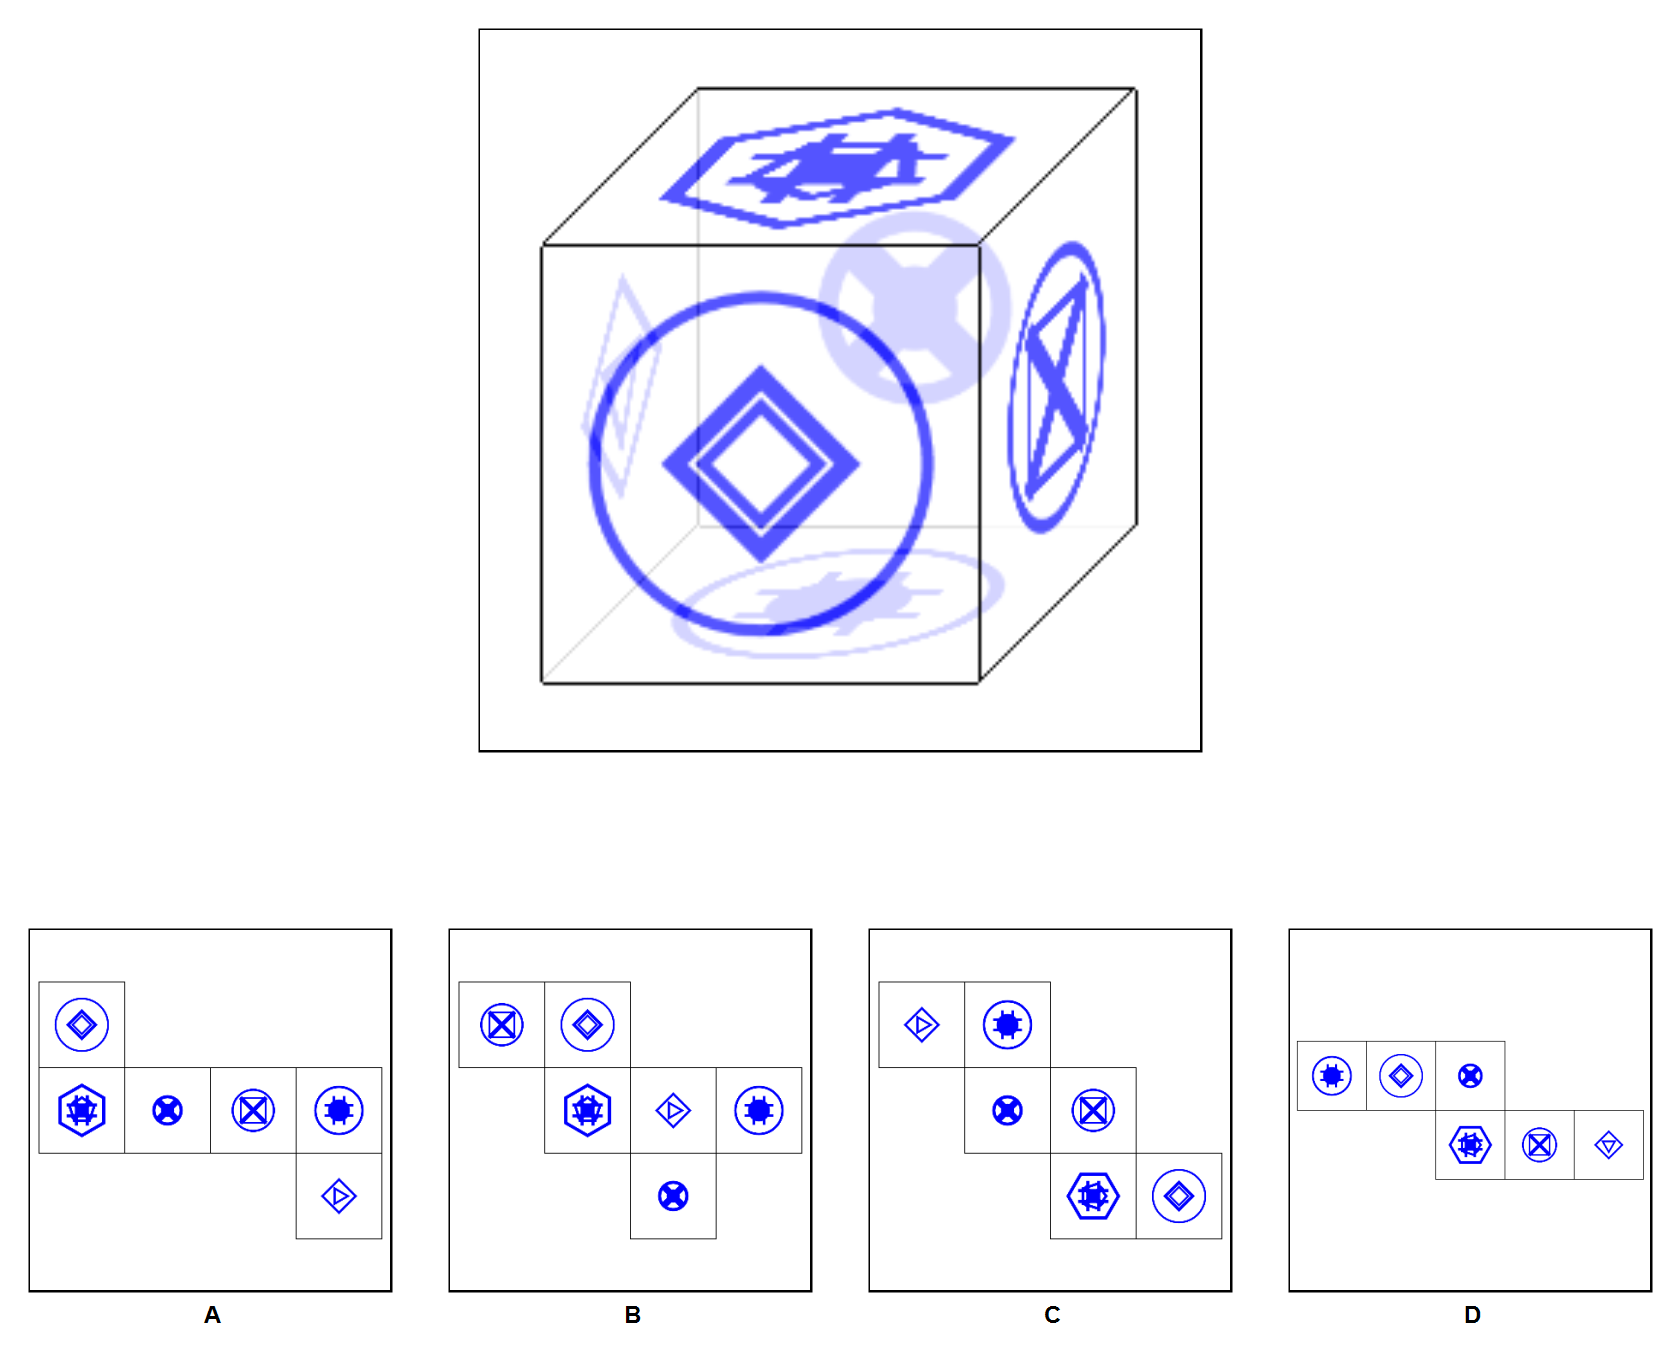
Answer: B